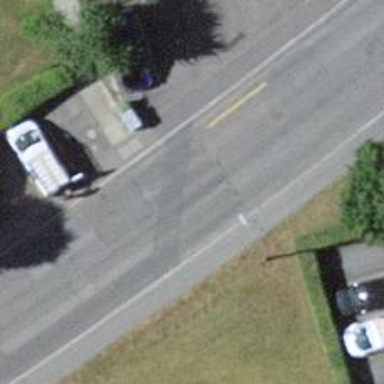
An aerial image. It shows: Unmarked road crossing.